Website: walmart
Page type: gifting
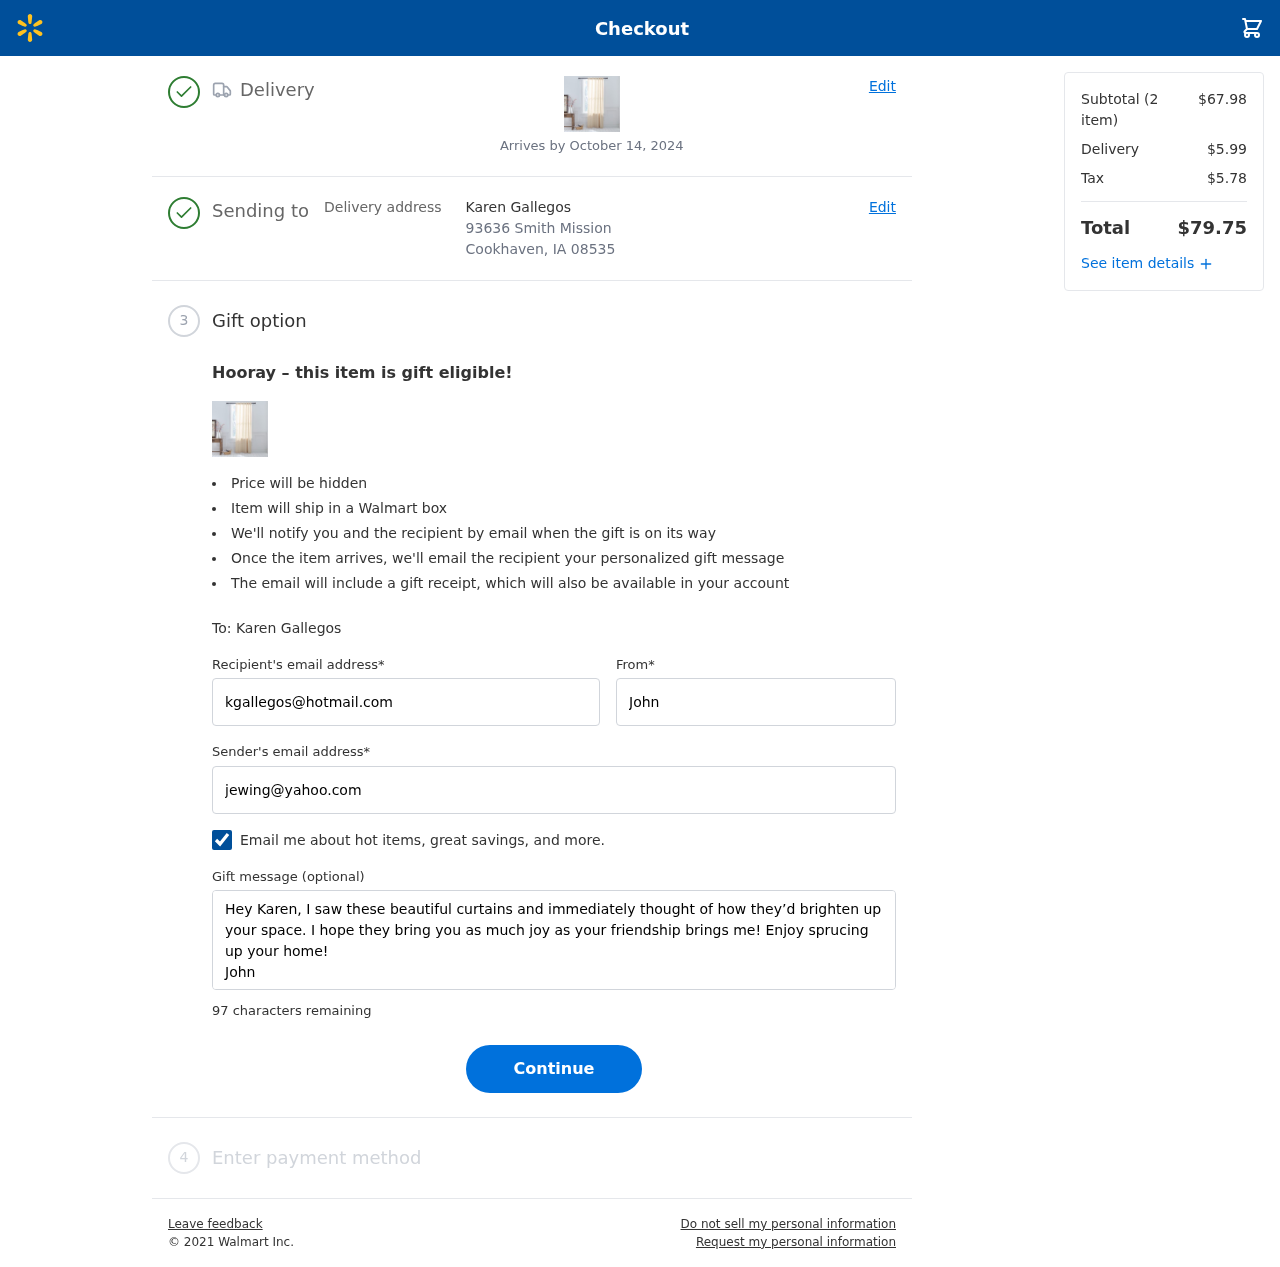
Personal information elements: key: PII_CITY_STATE_ZIP
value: Cookhaven, IA 08535
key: PII_EMAIL
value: jewing@yahoo.com
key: PII_FIRSTNAME
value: John
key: PII_GIFT_EMAIL
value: kgallegos@hotmail.com
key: PII_GIFT_FULLNAME
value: Karen Gallegos
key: PII_GIFT_MESSAGE
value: Hey Karen, I saw these beautiful curtains and immediately thought of how they’d brighten up your space. I hope they bring you as much joy as your friendship brings me! Enjoy sprucing up your home!
John
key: PII_STREET
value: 93636 Smith Mission
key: PII_GIFT_FIRSTNAME
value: Karen
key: PII_GIFT_LASTNAME
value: Gallegos
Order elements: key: ORDER_DELIVERY_DATE
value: Arrives by October 14, 2024
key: ORDER_NUM_ITEMS
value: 2
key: ORDER_SUBTOTAL
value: $67.98
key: ORDER_SHIPPING_COST
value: $5.99
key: ORDER_TAX
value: $5.78
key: ORDER_TOTAL
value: $79.75